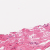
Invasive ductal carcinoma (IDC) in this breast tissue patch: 0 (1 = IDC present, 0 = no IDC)